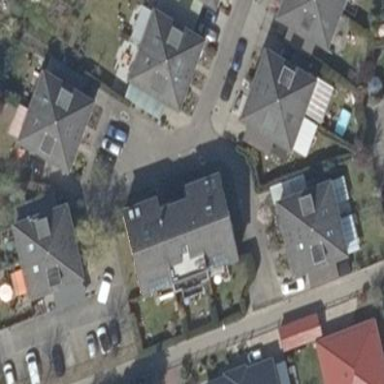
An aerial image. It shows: Gabled roof apartments building.